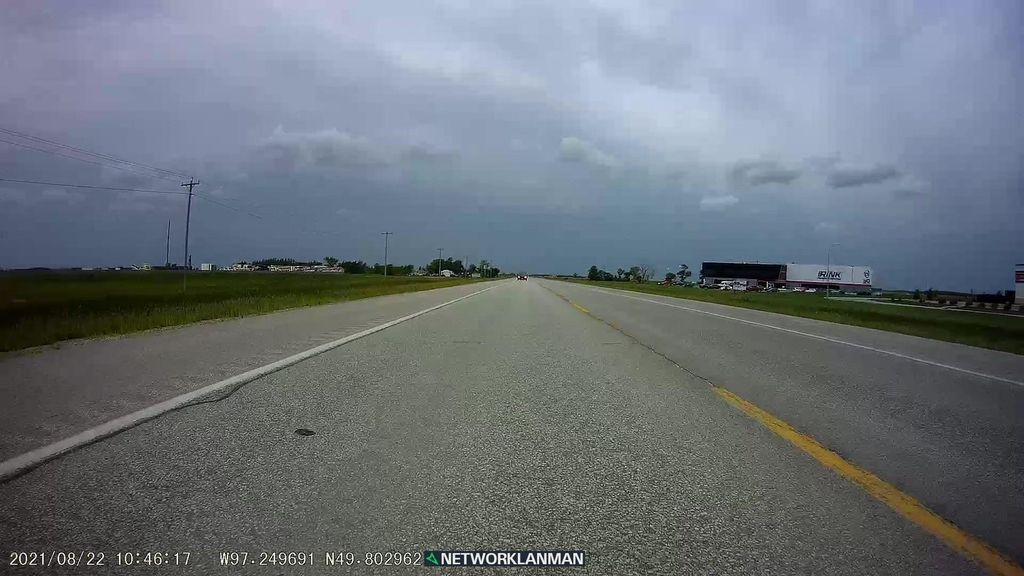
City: winnipeg